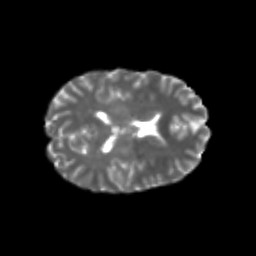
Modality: T2w
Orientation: axial
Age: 20
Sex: female
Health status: healthy
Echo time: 0.074 s